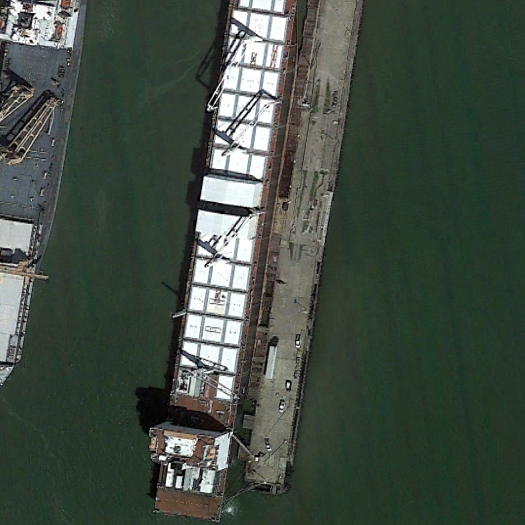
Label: Cargo_ship